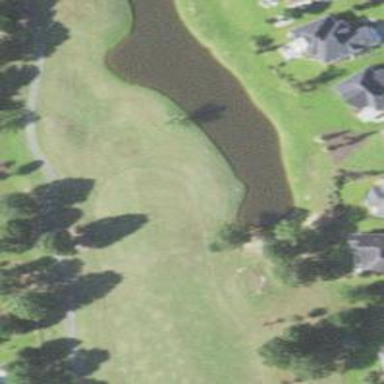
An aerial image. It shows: Picturesque scene of golf course with lateral water hazard.